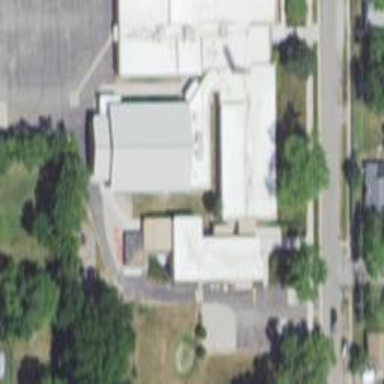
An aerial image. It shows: School building.